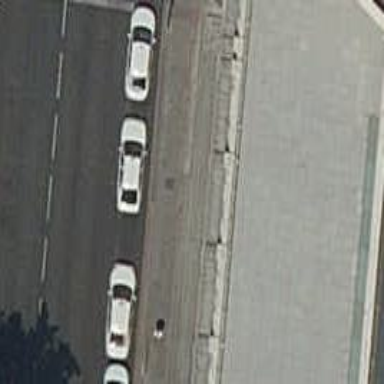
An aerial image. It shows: Taxi stand.